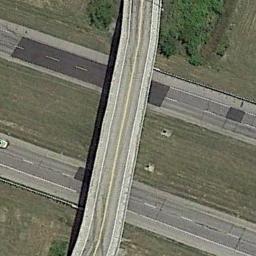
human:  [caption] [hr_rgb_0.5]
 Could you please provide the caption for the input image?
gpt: The overpass is next to the bare land and some trees .

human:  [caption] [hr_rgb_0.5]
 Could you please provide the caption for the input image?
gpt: There are many trees beside the overpass .

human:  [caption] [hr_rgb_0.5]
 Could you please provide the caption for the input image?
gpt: There are several overpasses here .

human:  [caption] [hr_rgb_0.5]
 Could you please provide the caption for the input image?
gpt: The cross-line overpass is over the roads on the lawn .

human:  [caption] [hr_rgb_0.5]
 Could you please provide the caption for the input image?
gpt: There are some green lawns around the overpass .